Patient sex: M
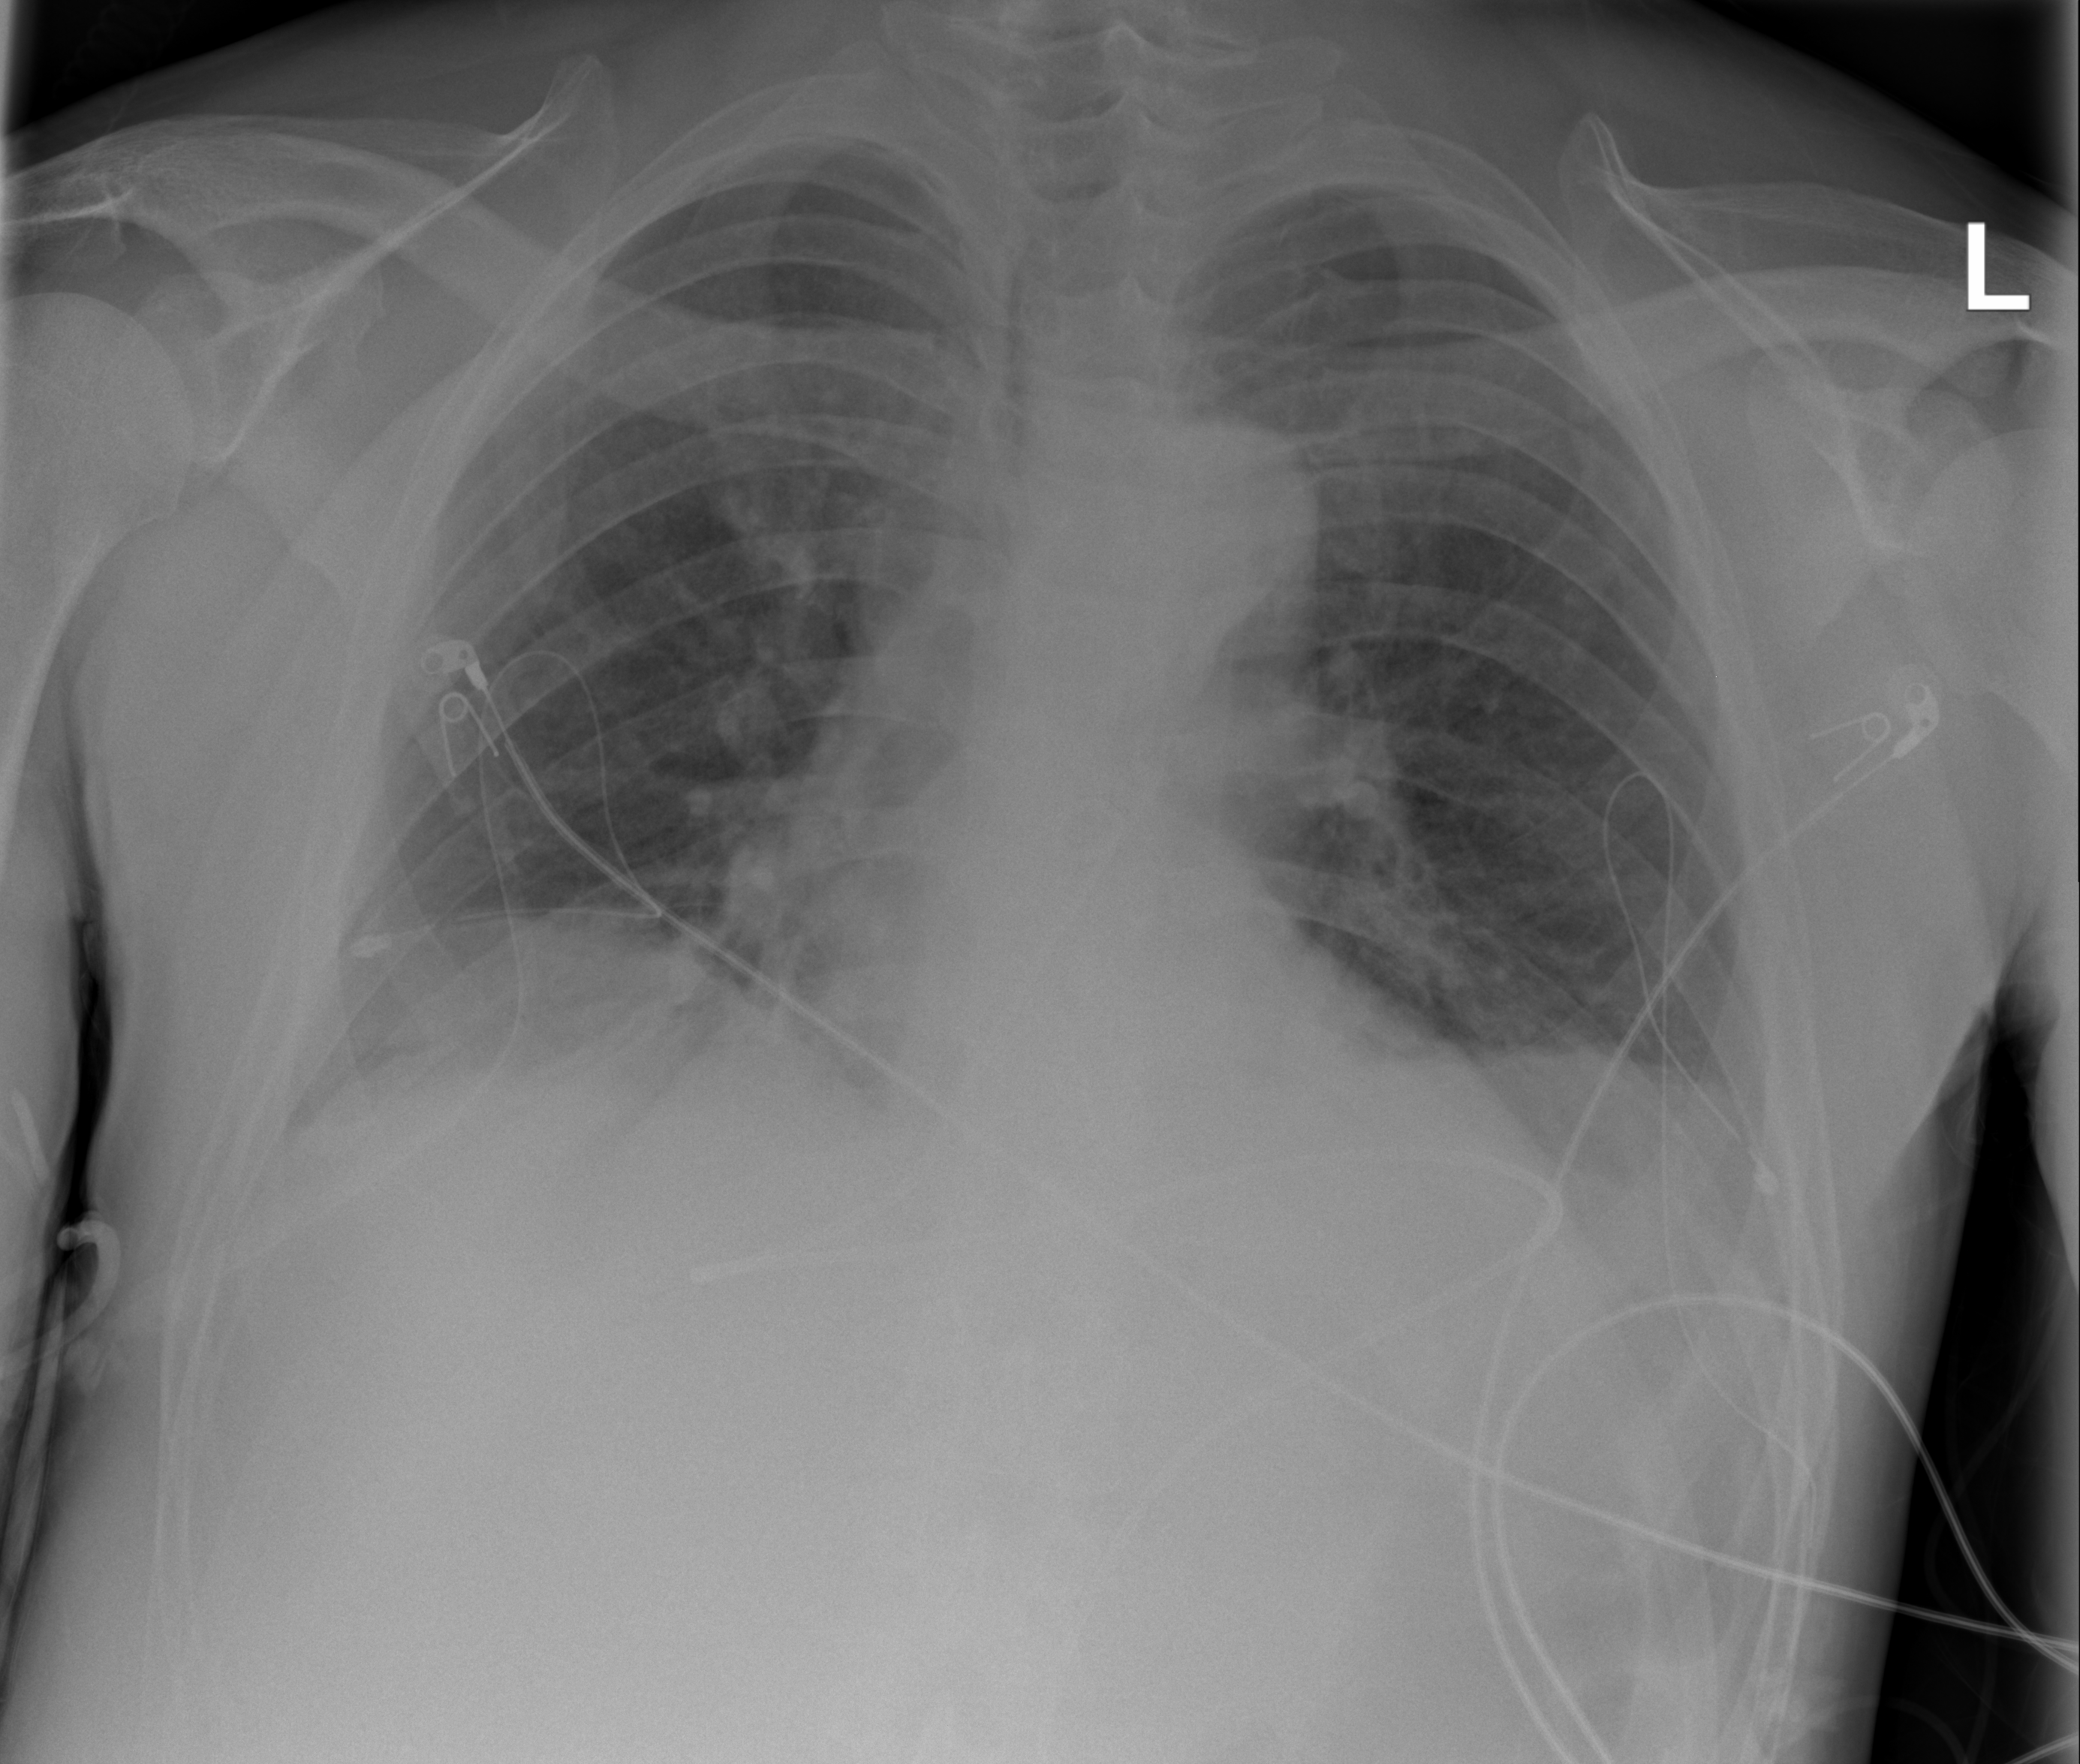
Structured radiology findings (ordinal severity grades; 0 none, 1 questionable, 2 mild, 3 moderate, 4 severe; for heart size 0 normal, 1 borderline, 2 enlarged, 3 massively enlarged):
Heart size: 1
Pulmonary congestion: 2
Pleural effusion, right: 2
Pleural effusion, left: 2
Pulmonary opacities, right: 0
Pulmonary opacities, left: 0
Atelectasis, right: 2
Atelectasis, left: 2